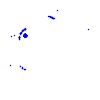
Particle: pion